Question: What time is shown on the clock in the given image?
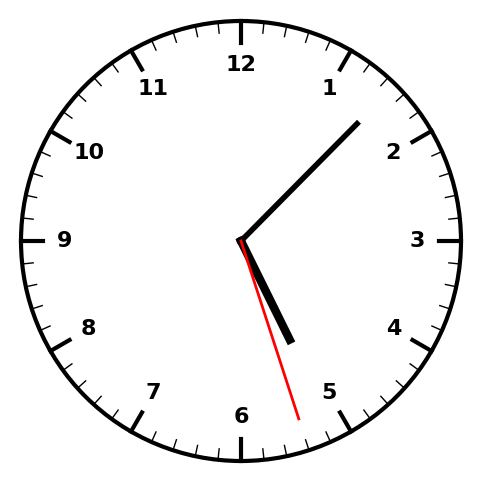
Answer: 05:07:27